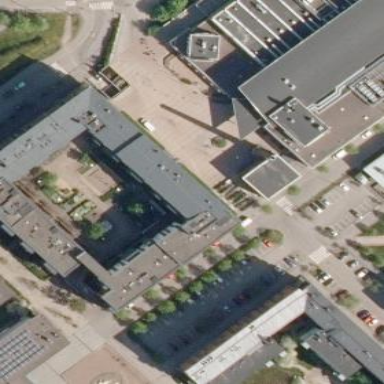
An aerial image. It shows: Building with colored facade in shade of #e0efeb.